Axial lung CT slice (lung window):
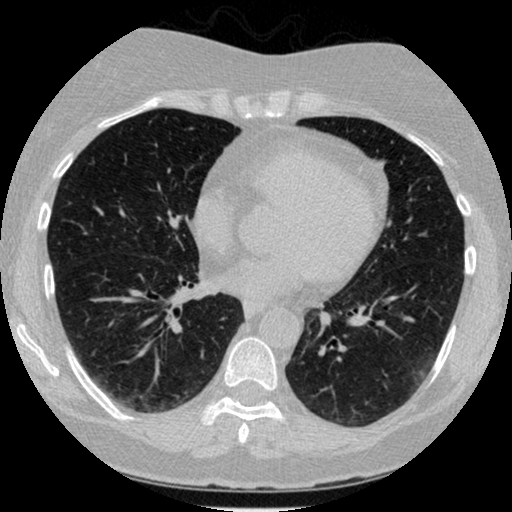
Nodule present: no